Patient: sex F, age 62
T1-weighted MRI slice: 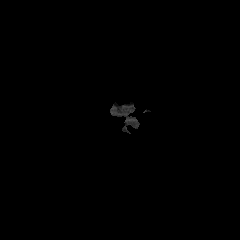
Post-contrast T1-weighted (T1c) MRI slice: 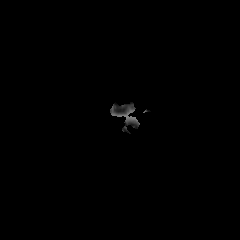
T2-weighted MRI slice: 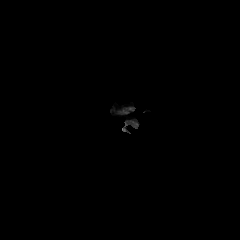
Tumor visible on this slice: no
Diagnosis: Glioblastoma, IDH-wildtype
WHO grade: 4